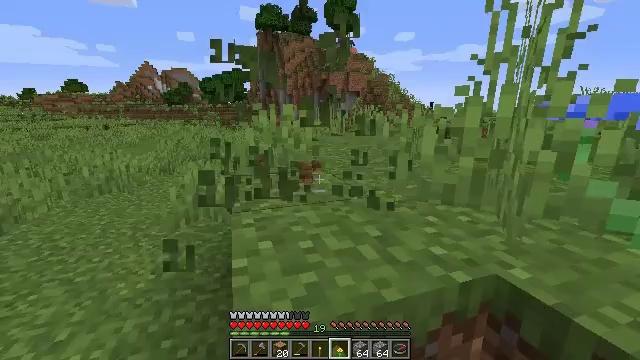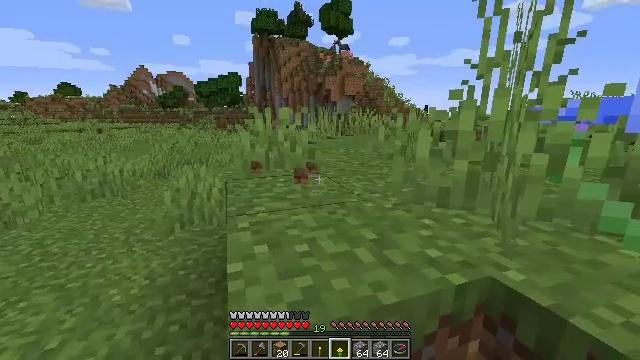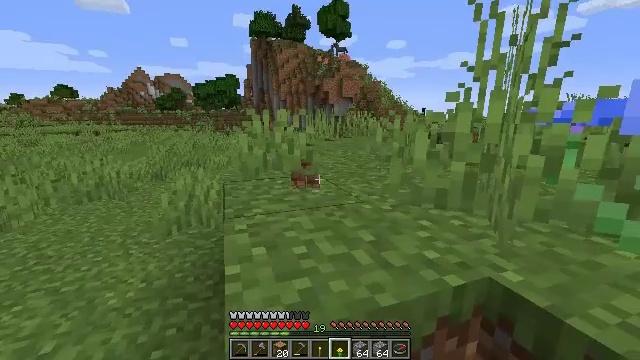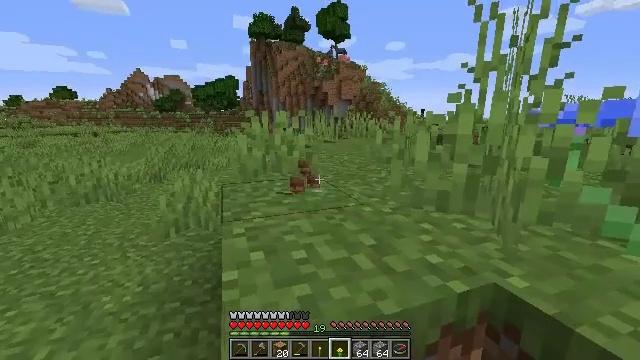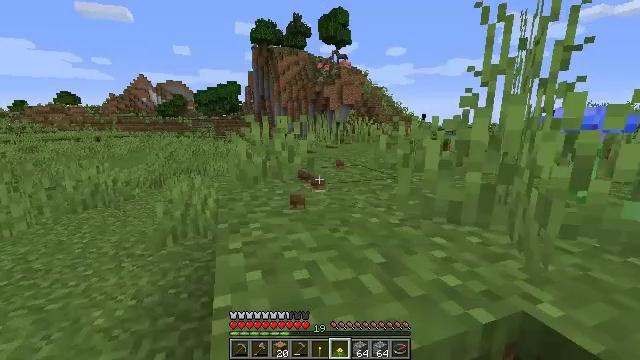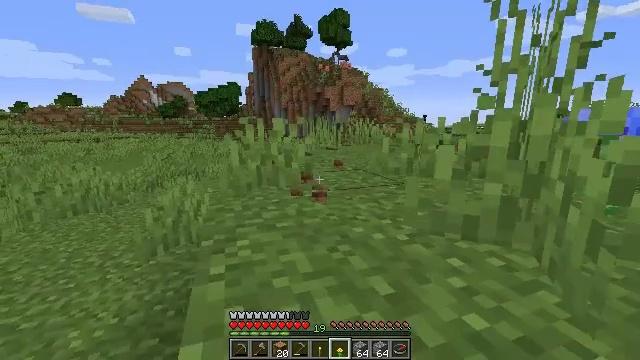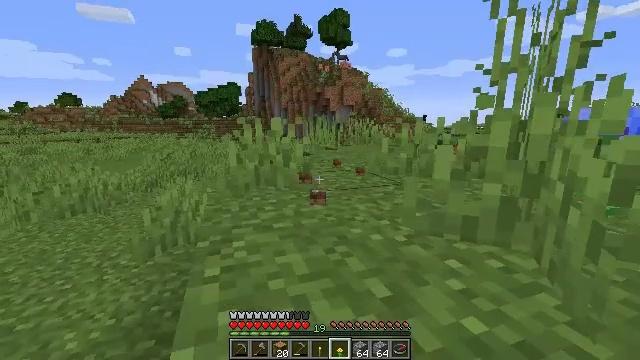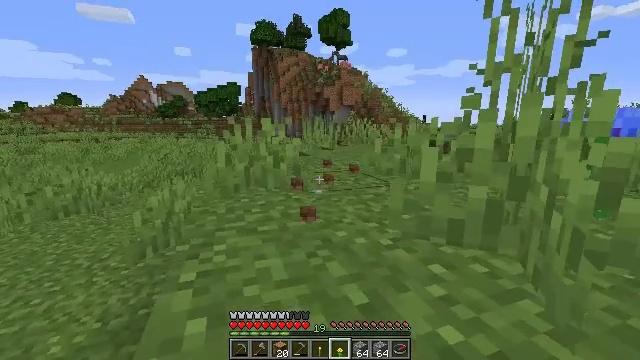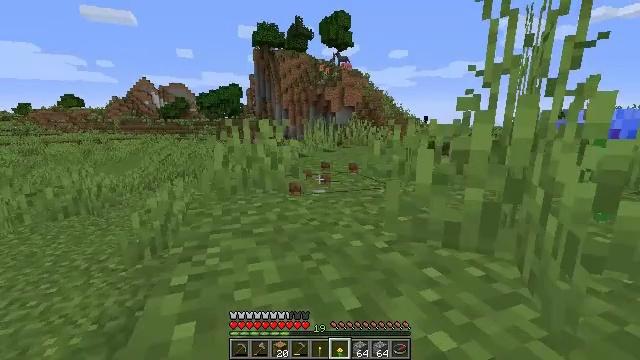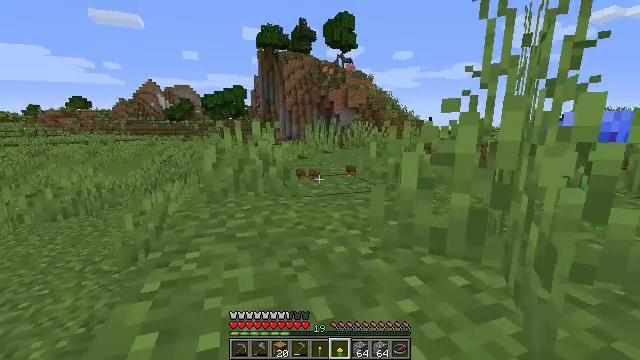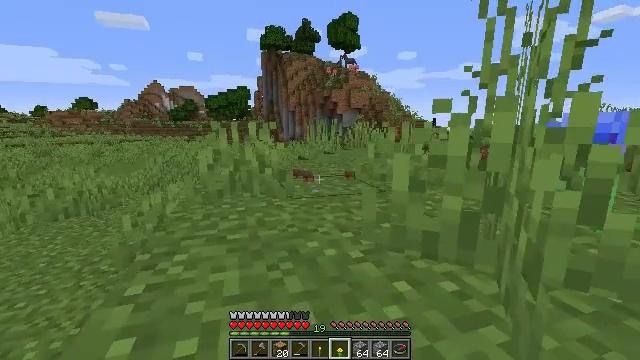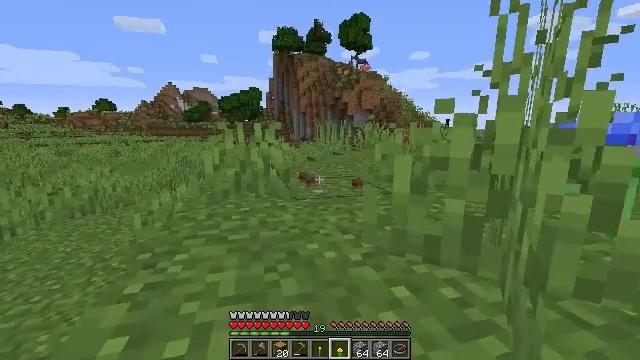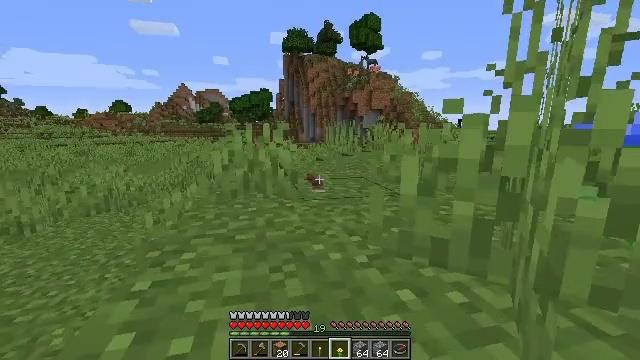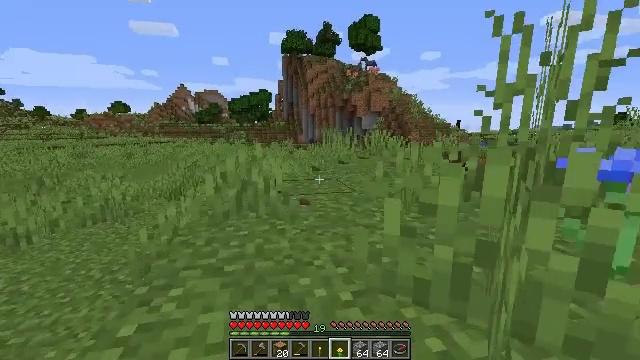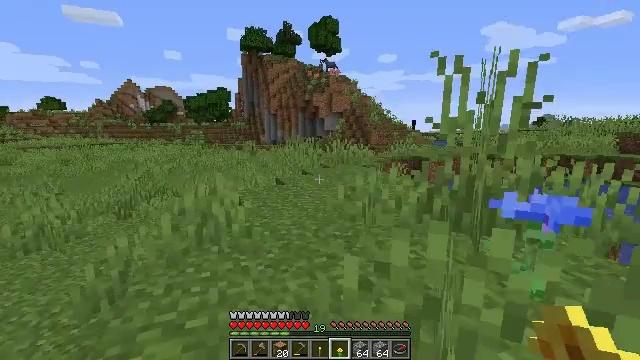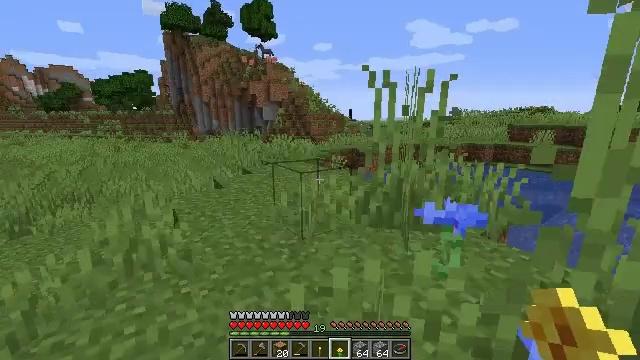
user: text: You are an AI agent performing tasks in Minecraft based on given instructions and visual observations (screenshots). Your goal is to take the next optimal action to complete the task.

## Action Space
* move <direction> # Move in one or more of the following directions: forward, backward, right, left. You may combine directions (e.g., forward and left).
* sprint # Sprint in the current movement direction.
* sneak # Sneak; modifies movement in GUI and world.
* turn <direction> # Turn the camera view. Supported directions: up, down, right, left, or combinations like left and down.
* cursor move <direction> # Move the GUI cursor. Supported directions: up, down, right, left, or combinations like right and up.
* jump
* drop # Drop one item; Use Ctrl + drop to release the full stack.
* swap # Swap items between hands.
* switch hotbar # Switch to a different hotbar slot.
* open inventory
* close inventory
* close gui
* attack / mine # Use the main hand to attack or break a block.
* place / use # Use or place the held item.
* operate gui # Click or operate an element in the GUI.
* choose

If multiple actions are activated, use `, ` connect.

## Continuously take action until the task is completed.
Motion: motion action
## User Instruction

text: Remove the tall grass to clear the area.
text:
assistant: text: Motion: no_op
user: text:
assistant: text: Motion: attack / mine
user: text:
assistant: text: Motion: move forward, attack / mine
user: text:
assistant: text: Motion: move forward, turn up, attack / mine
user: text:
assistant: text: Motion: move forward
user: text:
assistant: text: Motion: move forward, attack / mine
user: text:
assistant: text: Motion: move forward, attack / mine
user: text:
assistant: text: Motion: move forward, attack / mine
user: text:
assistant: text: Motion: move forward
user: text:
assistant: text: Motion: move forward
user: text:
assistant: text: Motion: move forward, turn left
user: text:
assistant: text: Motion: move forward, turn left
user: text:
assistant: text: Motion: move forward, jump
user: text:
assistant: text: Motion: move forward, turn right, jump
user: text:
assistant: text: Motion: move forward, turn right and down, jump
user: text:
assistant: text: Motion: move forward, turn right and down, jump
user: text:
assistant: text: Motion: move forward, turn right and down, jump
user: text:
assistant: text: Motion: move forward, turn right and down
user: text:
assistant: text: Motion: turn right and down
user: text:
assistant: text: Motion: turn right and down
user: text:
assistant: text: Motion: attack / mine
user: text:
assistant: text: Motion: attack / mine
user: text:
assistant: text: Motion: attack / mine
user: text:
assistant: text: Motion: attack / mine
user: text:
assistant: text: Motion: turn left and down, attack / mine
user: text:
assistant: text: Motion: turn left, attack / mine
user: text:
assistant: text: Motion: attack / mine